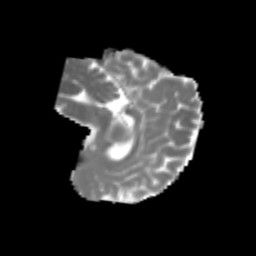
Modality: MD
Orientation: sagittal
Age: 7
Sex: male
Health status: healthy